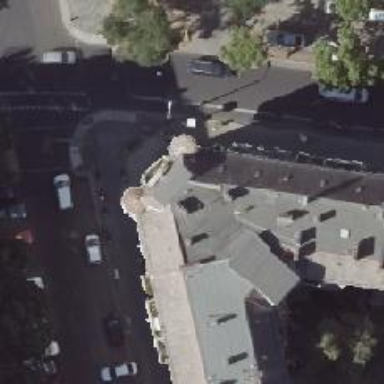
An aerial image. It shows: Café.